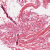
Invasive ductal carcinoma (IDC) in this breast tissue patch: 0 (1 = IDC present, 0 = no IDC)